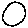
Label: circle